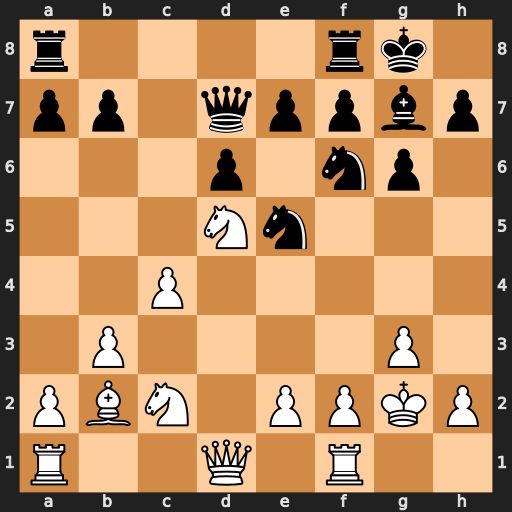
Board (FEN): r4rk1/pp1qppbp/3p1np1/3Nn3/2P5/1P4P1/PBN1PPKP/R2Q1R2
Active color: w
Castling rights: -
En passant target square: -
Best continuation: Bxe5 Nxd5 Bxg7